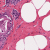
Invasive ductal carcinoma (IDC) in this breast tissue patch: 0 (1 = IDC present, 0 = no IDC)